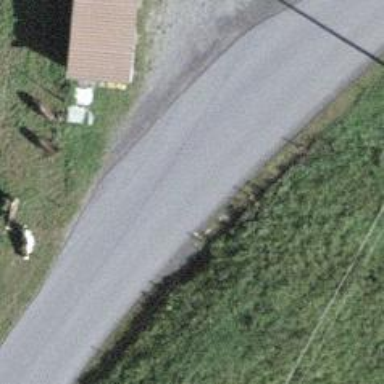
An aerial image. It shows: Passing place on the road.